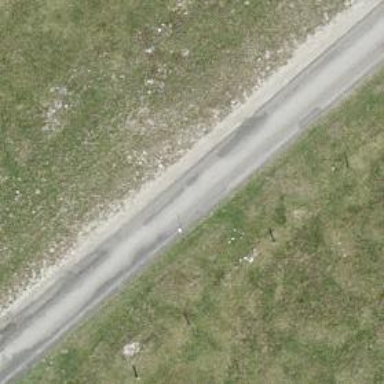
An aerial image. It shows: Unclassified road.